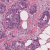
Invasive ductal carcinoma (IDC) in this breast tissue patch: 1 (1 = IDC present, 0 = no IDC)